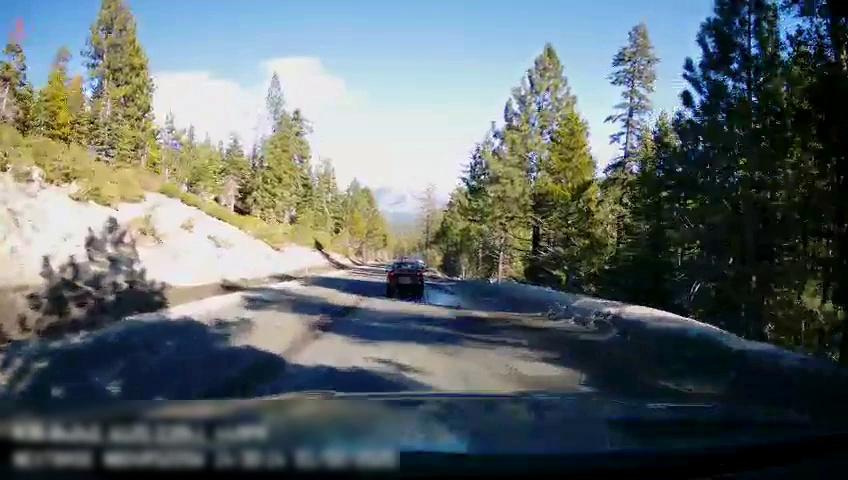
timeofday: Day
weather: Sunny
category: Drivable Space
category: Vehicles | Car
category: Vehicles | SUV
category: Lanes | Opposite Lane